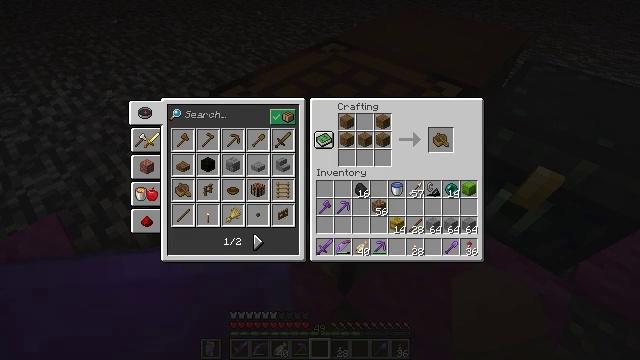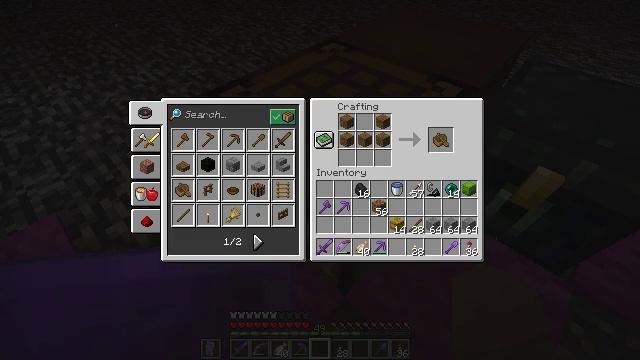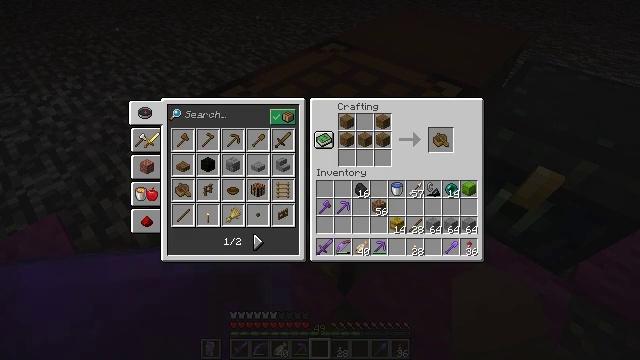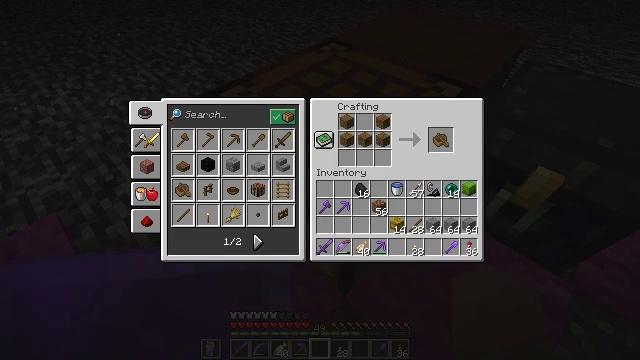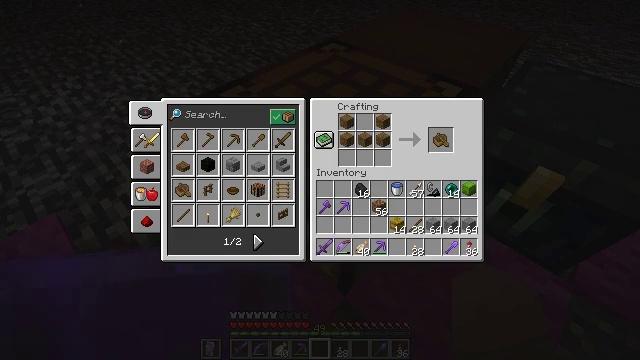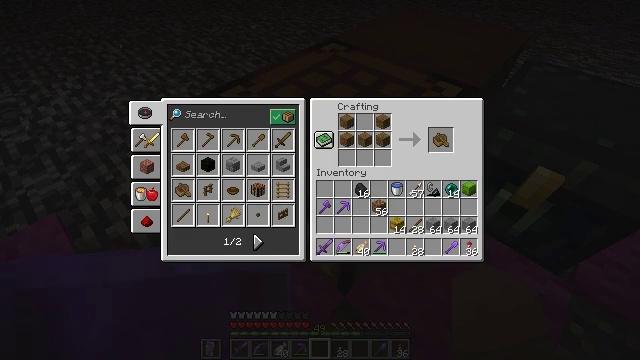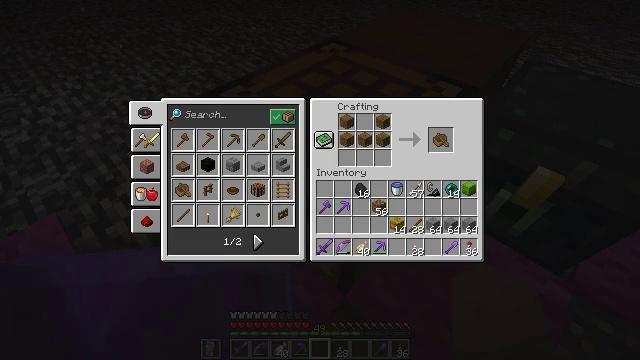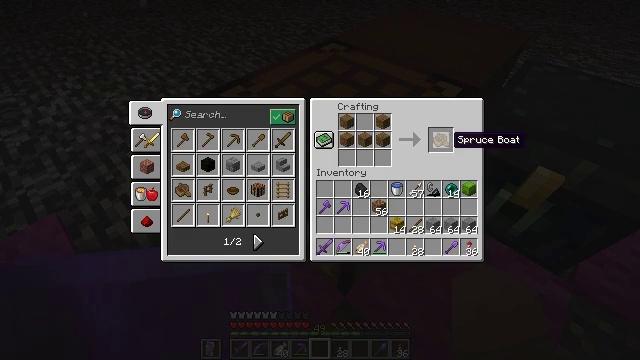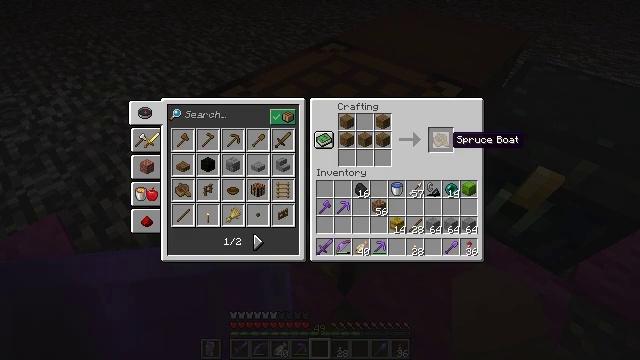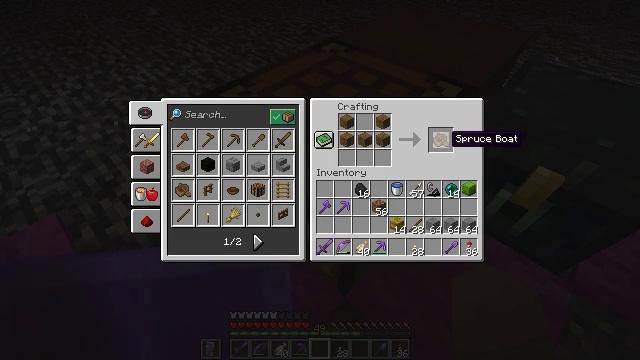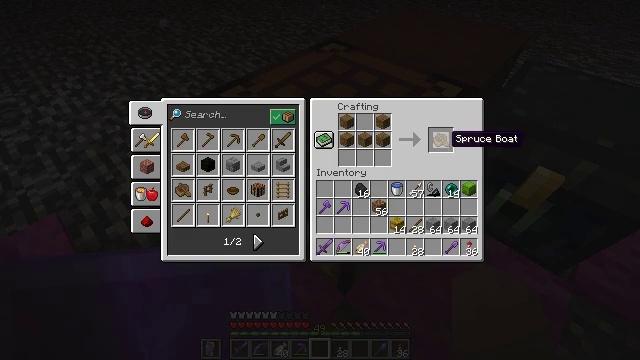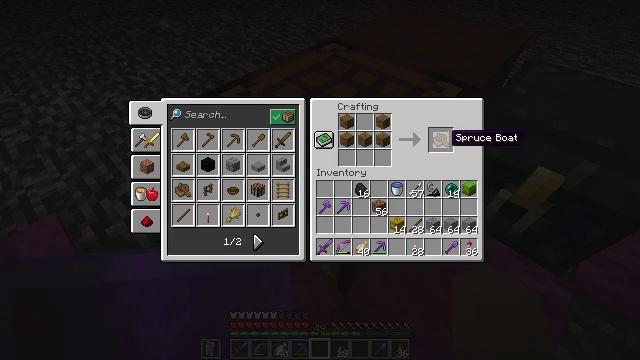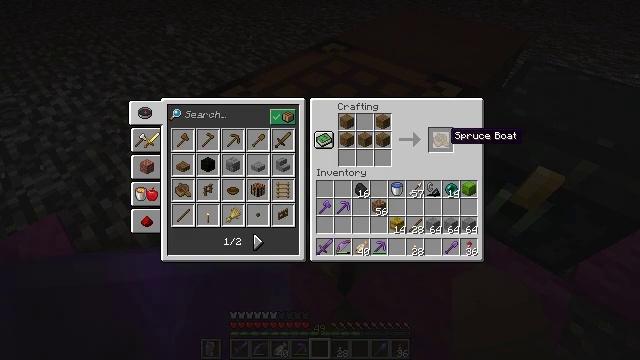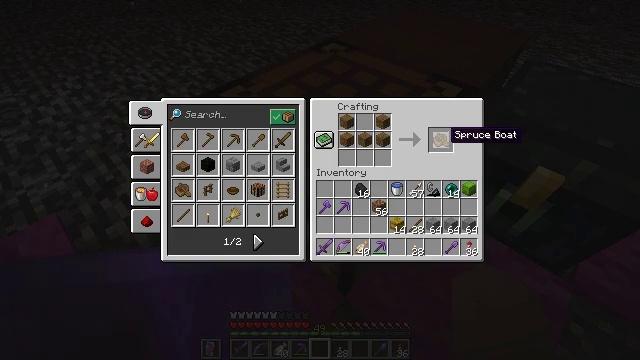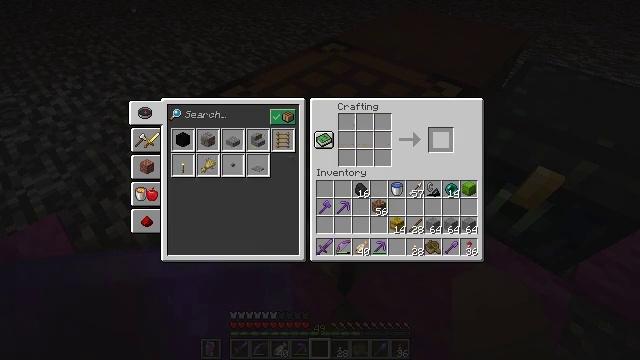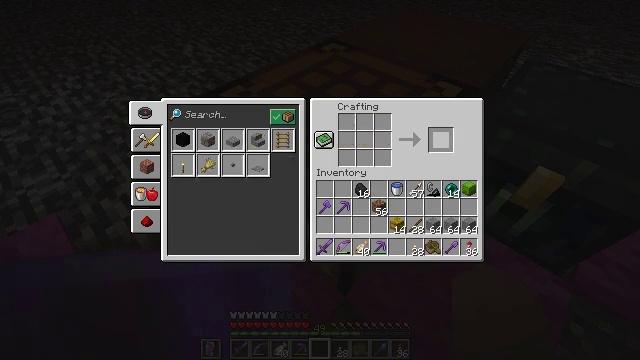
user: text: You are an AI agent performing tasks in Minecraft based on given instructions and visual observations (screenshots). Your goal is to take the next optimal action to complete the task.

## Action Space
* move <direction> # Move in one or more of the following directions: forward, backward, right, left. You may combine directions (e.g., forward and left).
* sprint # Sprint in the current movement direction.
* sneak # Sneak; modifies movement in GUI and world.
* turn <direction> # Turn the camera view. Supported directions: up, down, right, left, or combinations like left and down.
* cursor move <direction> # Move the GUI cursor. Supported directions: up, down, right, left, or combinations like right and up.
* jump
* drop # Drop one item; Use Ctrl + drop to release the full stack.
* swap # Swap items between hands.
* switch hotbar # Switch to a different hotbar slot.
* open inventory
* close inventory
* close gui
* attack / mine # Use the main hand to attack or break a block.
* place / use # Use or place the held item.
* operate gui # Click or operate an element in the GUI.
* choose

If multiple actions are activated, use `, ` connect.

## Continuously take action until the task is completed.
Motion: motion action
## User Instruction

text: Use spruce planks to craft a spruce boat.
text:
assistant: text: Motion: no_op
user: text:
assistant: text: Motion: sneak
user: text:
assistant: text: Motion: sneak
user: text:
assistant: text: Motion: sneak
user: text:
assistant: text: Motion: sneak
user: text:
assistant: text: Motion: sneak
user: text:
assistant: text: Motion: sneak
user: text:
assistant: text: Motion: sneak
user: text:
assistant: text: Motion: sneak
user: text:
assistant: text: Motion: sneak
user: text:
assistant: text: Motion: sneak
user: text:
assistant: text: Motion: sneak
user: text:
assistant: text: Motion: sneak
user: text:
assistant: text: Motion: sneak, operate gui
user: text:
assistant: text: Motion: sneak, operate gui
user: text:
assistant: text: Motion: sneak
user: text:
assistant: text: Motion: sneak
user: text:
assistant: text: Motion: no_op
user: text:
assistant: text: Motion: no_op